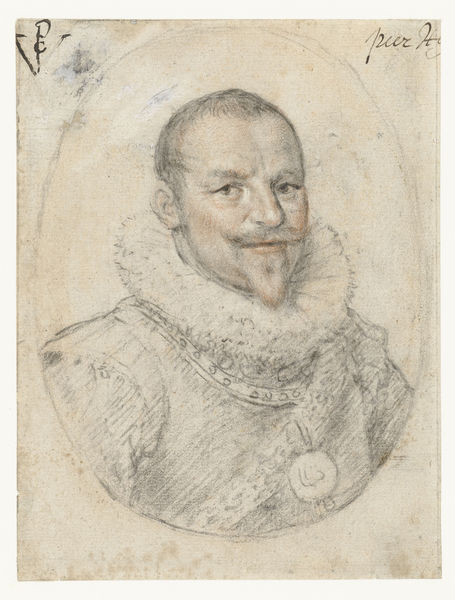
Titel: Portret van Piet Hein
Künstler: Crispijn van de (I) Passe
Standort: Amsterdam
Institution: Rijksmuseum
Schlagwörter: kopf, mann, nase, zeichnung, alt, bart, kragen, halskrause, signatur, gewand, knopf, schnauzer, spitzbart, coloriert, l, kein bild angezeigt bekommen, schulterbetonung